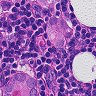
Metastatic tissue present: yes